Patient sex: M
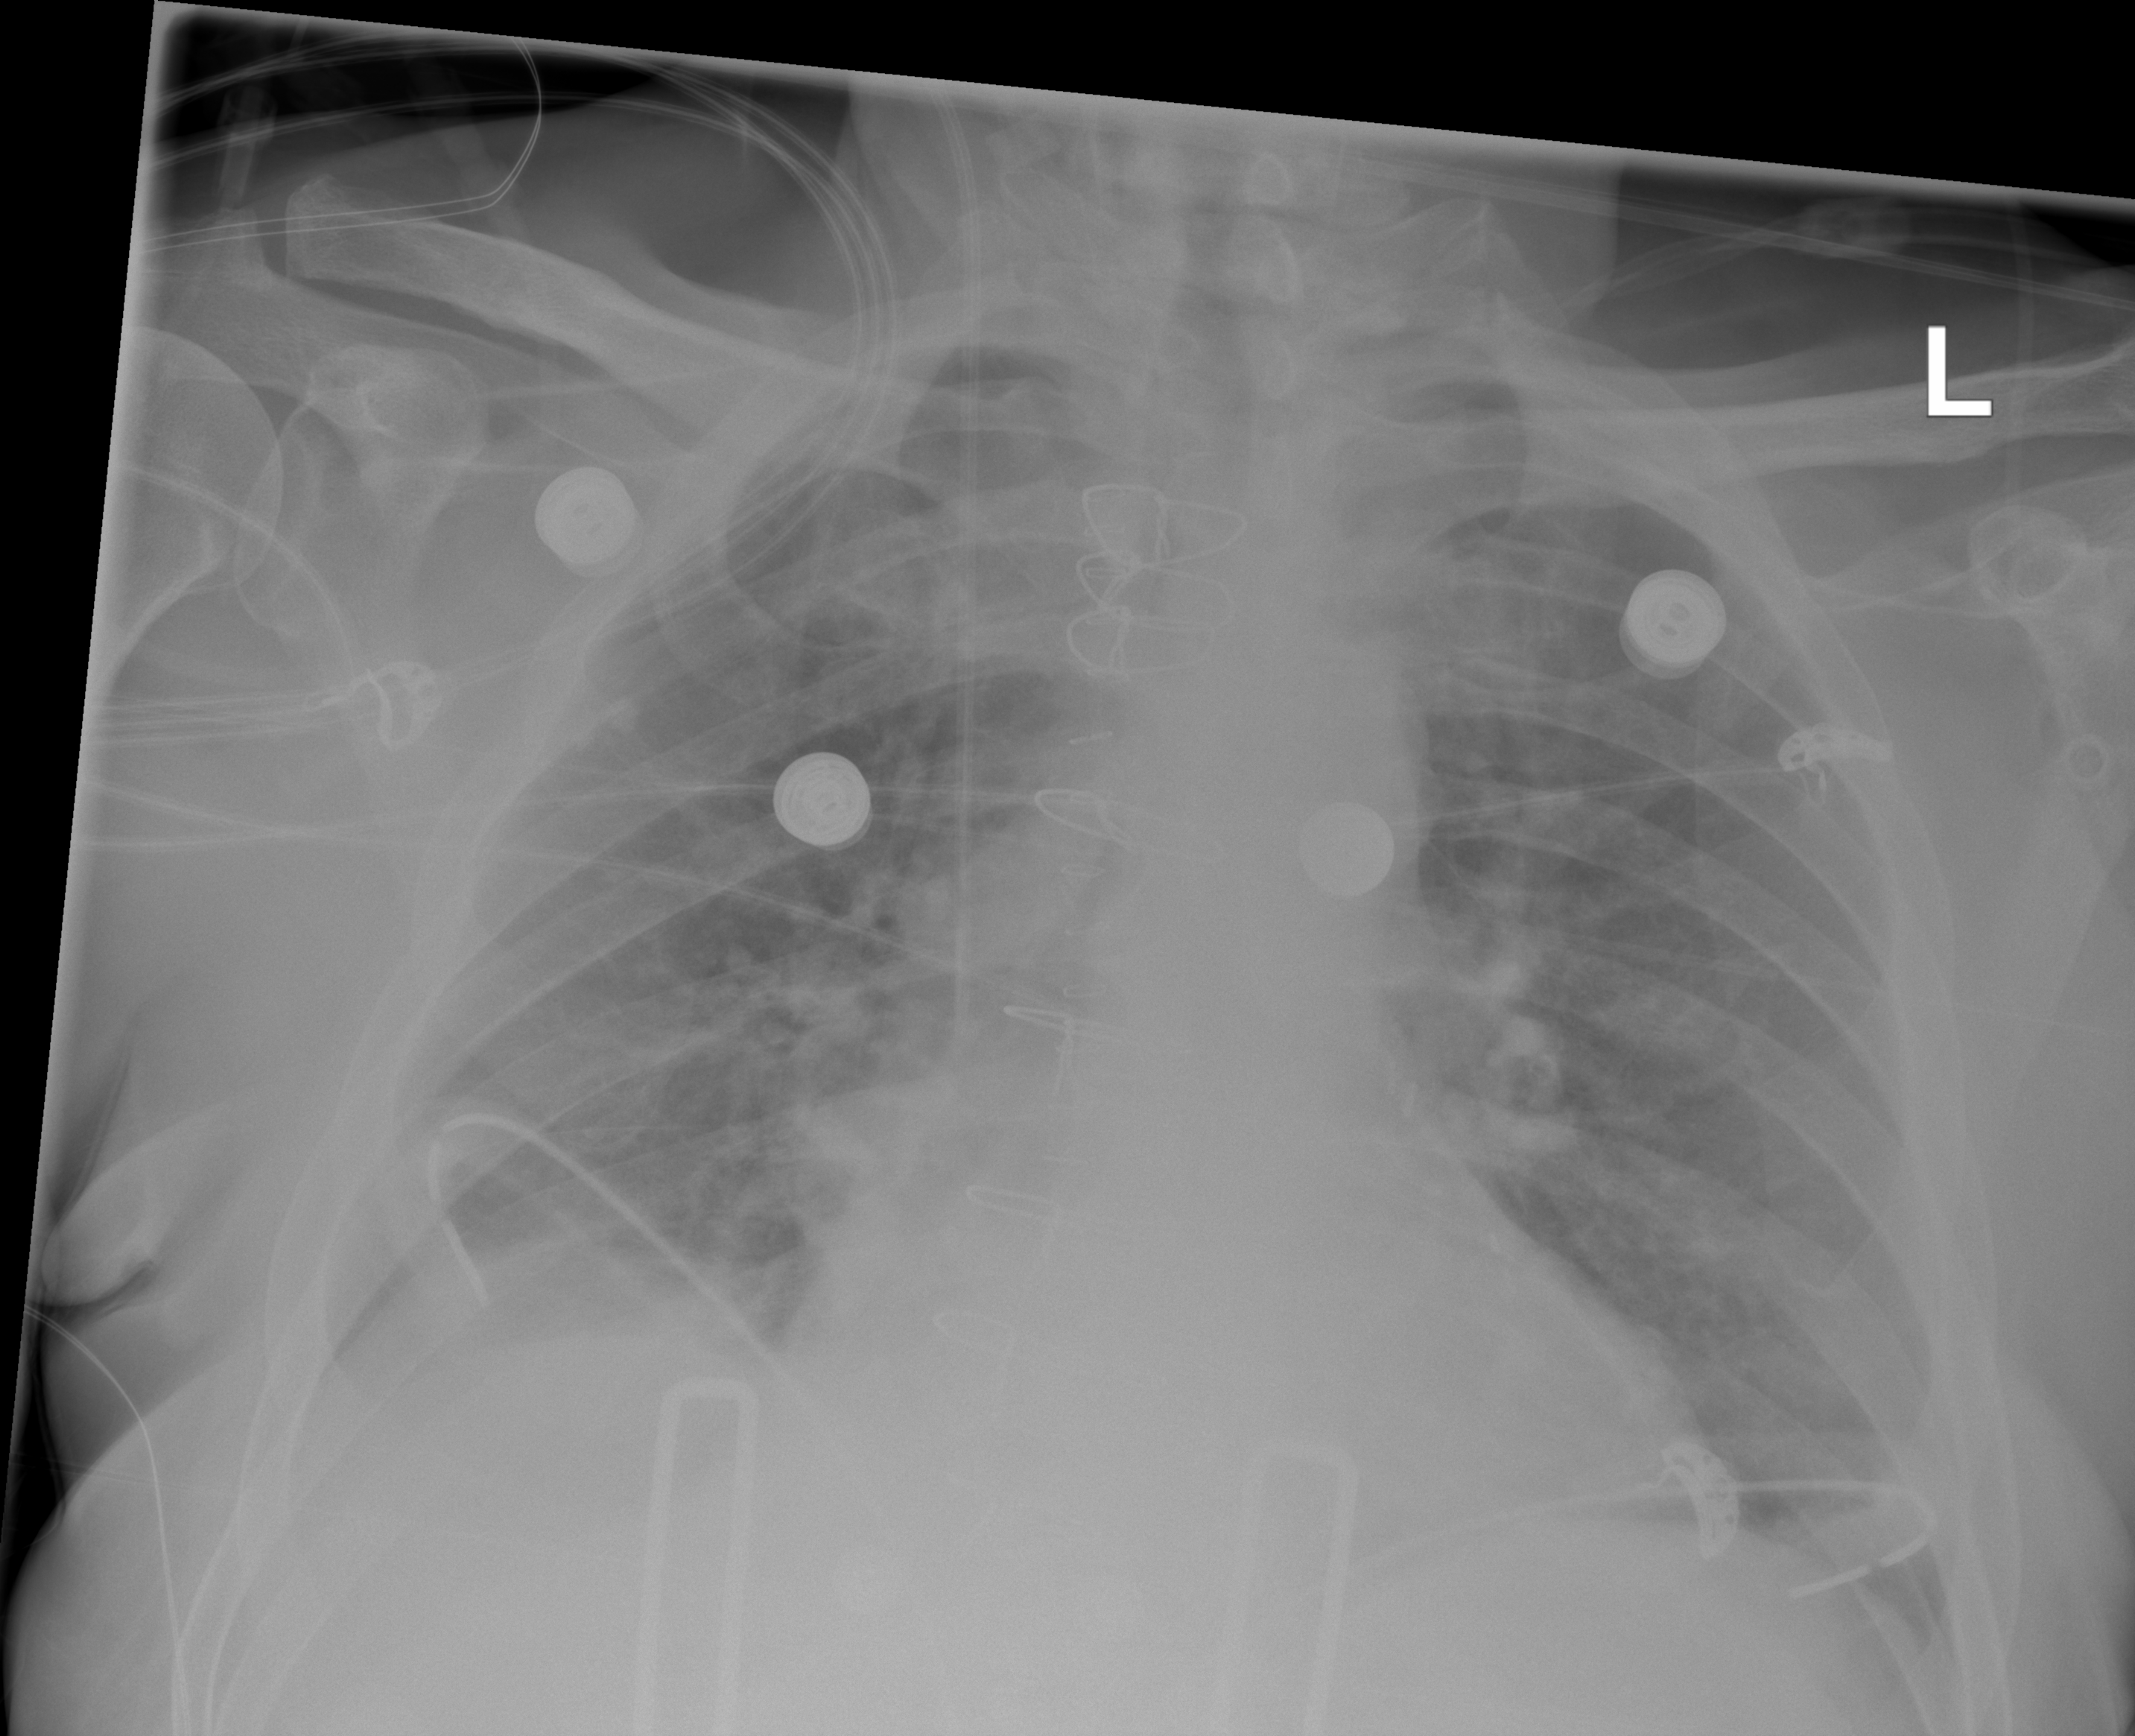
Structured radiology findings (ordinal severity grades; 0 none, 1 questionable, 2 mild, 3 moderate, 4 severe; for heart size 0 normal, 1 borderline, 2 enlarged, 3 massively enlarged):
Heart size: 0
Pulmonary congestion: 2
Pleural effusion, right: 1
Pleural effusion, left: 0
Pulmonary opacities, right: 0
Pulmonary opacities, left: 0
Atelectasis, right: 2
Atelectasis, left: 2